Question: I am implementing an eventhandler for ObservableCollection of Product.
I have a NotifyCollectionChangedEventArgs e. e.NewItems[0] returns the first object that has been changed. But this is an object, meaning it is not a Product, the Product is encapsulated in the object somehow, but I am not sure how to extract the Product from this object.
tempPVM is of type "ObjectTypeA" :)
Please refer the following screenshot. :)

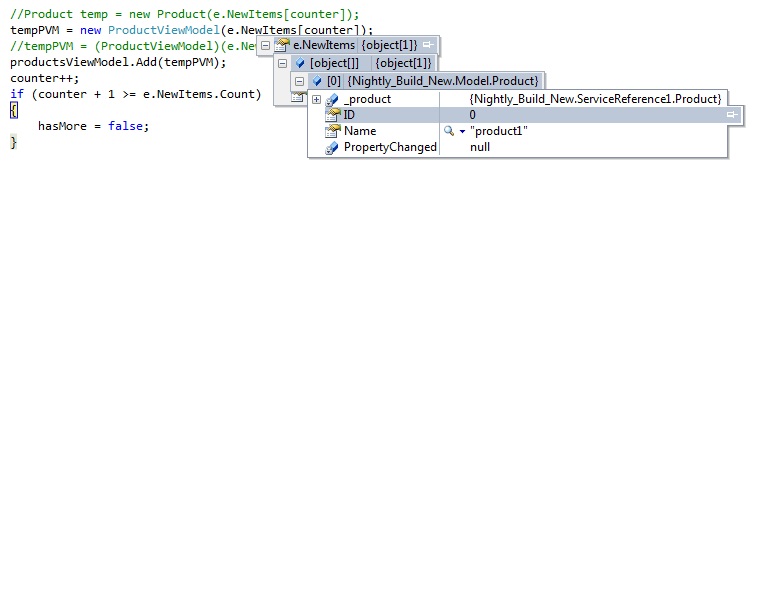
Answer: The object the product - it's just not statically typed that way. You can just cast:
'''
Product firstNewProduct = (Product) e.NewItems[0];
'''